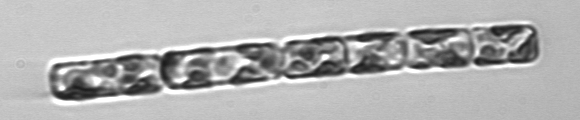
Label: Guinardia_delicatula